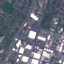
Land use / land cover class: Industrial